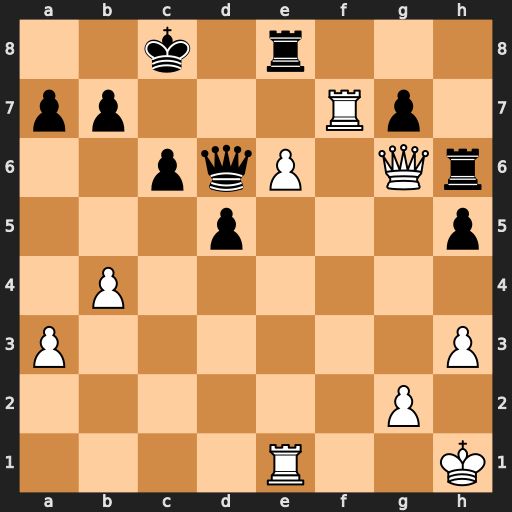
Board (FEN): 2k1r3/pp3Rp1/2pqP1Qr/3p3p/1P6/P6P/6P1/4R2K
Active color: w
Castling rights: -
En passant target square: -
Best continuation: Rc7+ Qxc7 Qxe8+ Qd8 Qf7